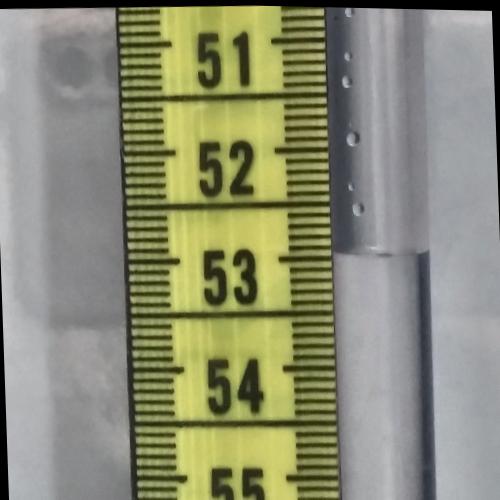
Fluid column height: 53.0 cm